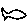
Label: fish